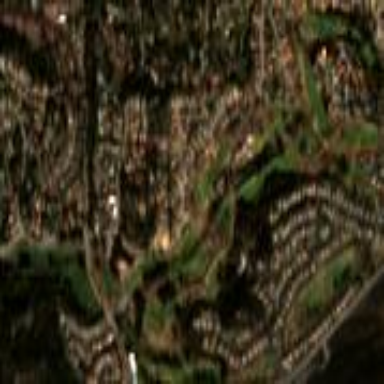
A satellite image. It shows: Golf course.